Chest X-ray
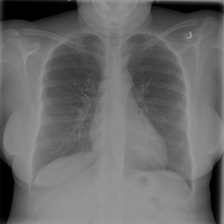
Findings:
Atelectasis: negative
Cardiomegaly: negative
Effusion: negative
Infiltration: negative
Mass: negative
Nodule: negative
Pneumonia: negative
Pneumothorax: negative
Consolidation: negative
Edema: negative
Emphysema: negative
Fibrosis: negative
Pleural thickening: negative
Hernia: negative